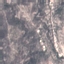
Label: HerbaceousVegetation